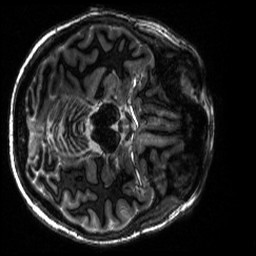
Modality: MP2RAGE
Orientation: axial
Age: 26
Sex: female
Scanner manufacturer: siemens
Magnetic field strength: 6.98 T
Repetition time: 6 s
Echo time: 0.00283 s